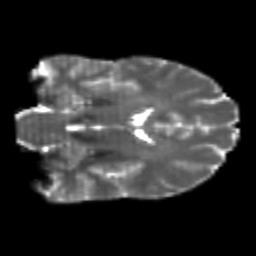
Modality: T2w
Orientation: coronal
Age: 24
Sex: male
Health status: healthy
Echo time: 0.074 s